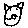
Label: cat